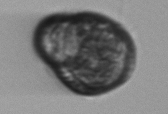
Label: Margalefidinium